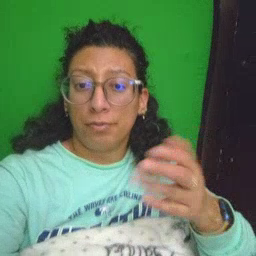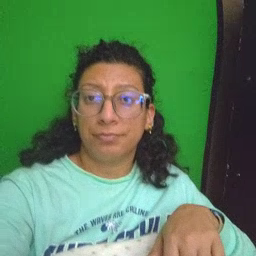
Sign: book